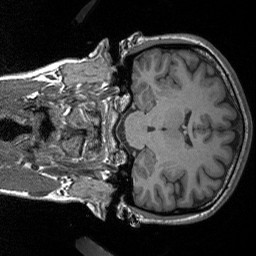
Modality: T1w
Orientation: coronal
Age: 21
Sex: female
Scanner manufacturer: siemens
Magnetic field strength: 3 T
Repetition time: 1.9 s
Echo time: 0.00227 s